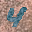
Label: 4